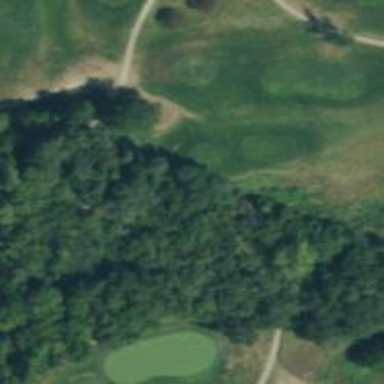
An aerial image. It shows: Golf tee.